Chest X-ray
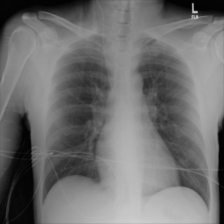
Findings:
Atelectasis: negative
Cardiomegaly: negative
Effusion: negative
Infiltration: negative
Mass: negative
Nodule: negative
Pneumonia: negative
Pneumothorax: negative
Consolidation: negative
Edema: negative
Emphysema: negative
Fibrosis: negative
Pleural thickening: negative
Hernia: negative